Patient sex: M
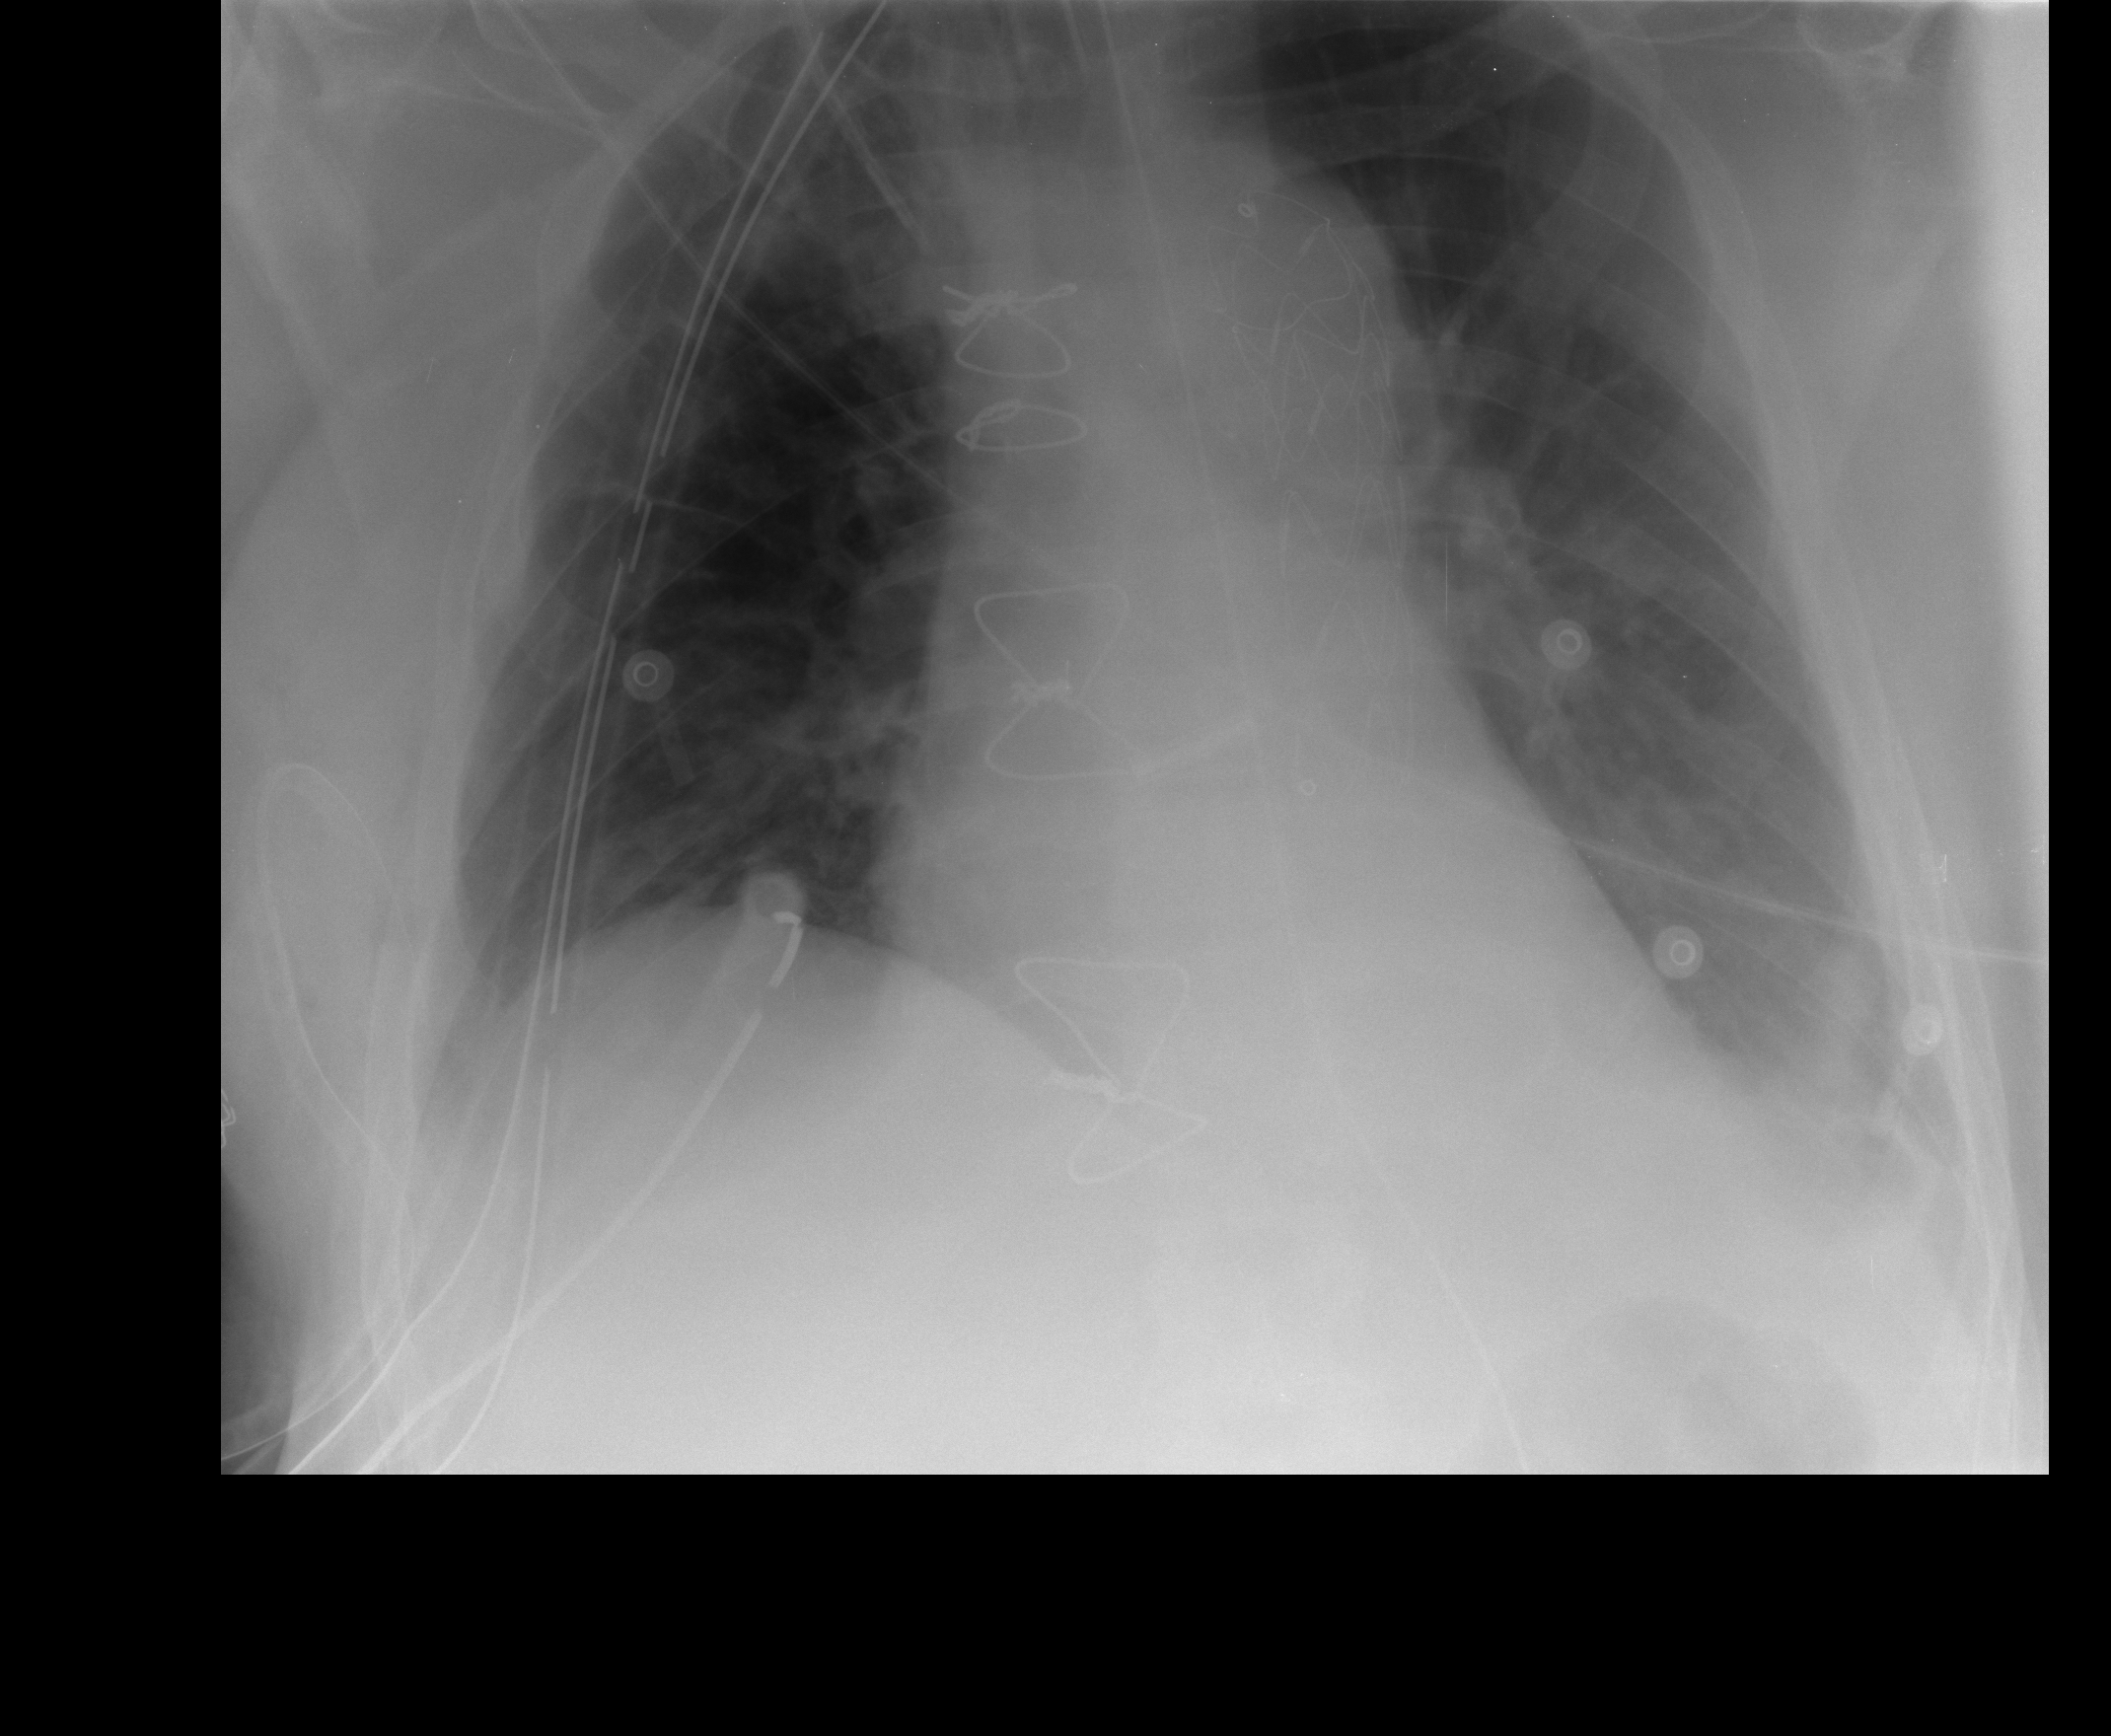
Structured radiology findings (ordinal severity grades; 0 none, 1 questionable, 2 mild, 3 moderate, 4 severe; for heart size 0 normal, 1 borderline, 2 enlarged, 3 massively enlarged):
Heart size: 2
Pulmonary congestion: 1
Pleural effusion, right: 1
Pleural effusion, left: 2
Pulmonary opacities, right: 0
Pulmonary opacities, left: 1
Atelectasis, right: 2
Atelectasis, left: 2